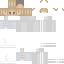
A female human skin with pale skin, wearing blonde long hair dressed in a blue hoodie and black pants, featuring a closed mouth.